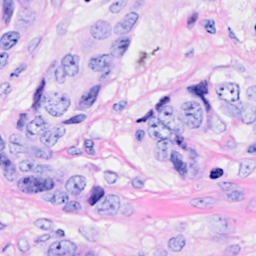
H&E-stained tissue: Breast